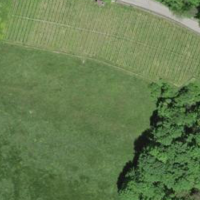
EUNIS habitat code: 24
Species observed at this site:
Sedum album